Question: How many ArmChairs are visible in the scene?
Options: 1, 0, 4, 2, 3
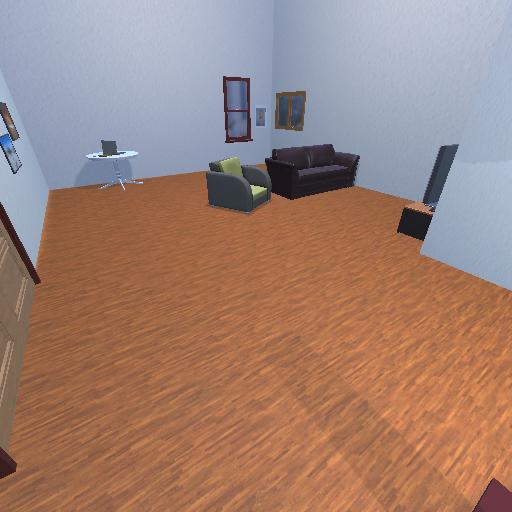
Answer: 1